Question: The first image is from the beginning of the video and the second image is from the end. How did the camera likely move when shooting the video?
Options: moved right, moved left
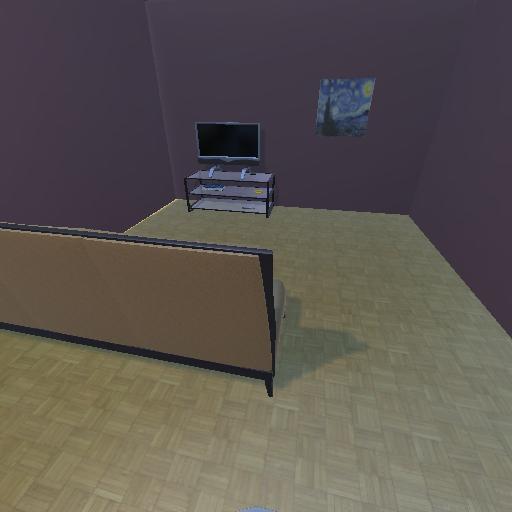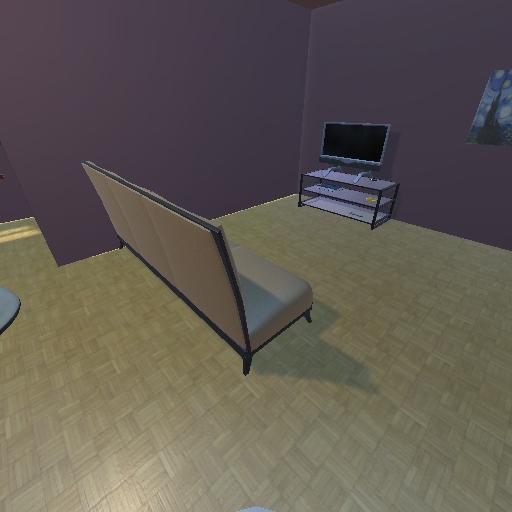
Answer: moved right